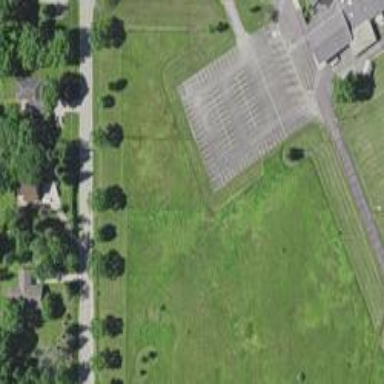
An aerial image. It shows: Parking area with surface.